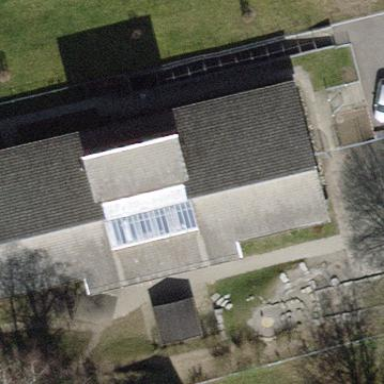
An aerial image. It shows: Kindergarten building.